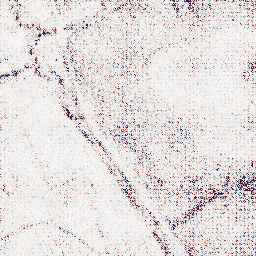
Category: wavelet
Decomposition family: wavelet_dwt
Decomposition parameters: wavelet: sym4
level: 1
Upsampling method: regularized
Upsampling parameters: scale: 4
lambda_reg: 0.1
Upsampling scale: 4